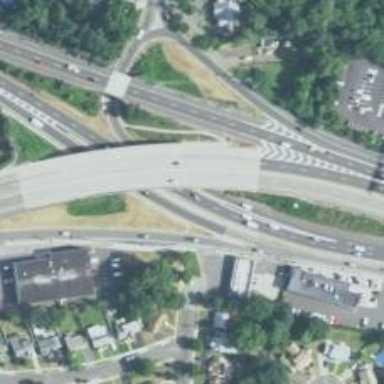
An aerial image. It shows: Bridge crossing over expressway trunk road.